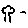
Label: tree